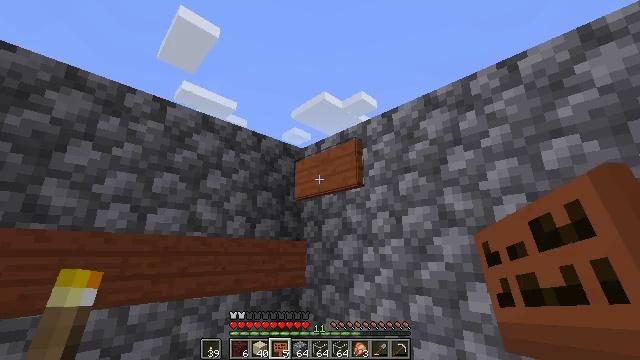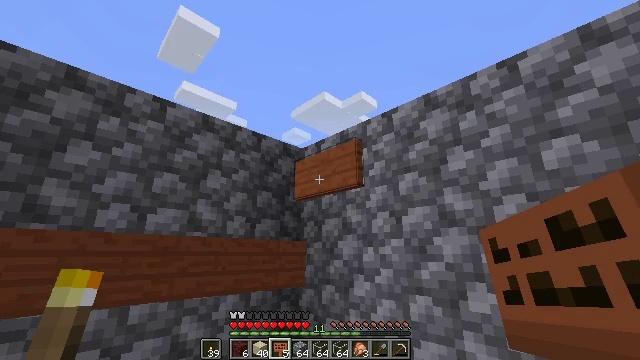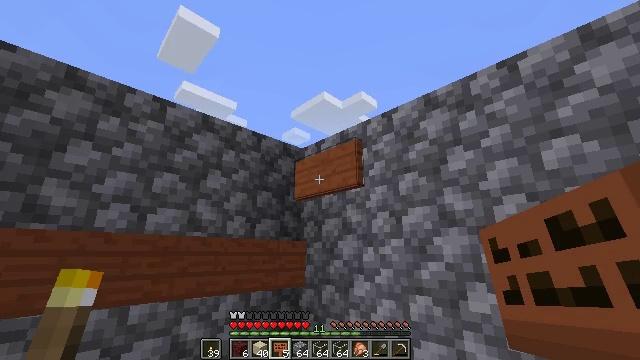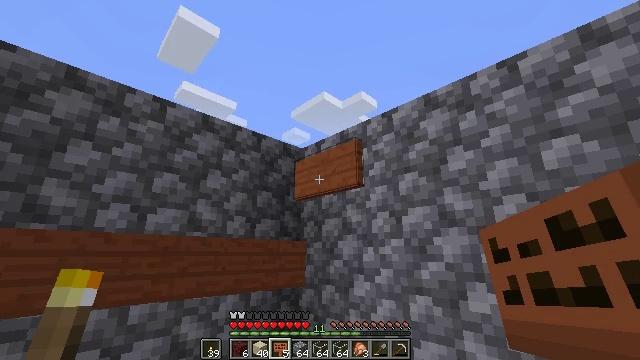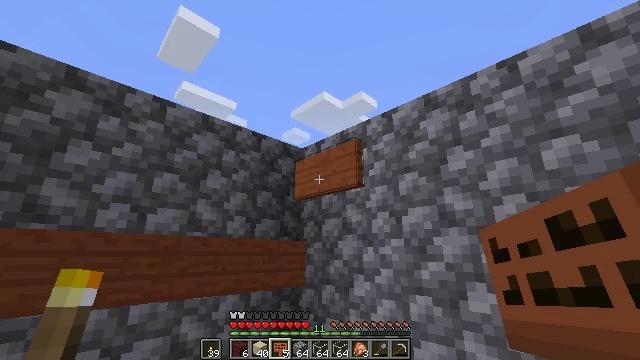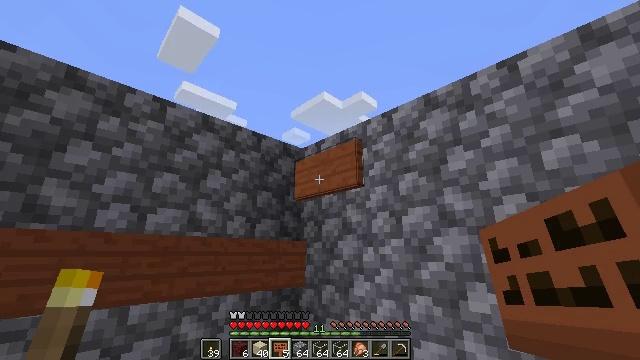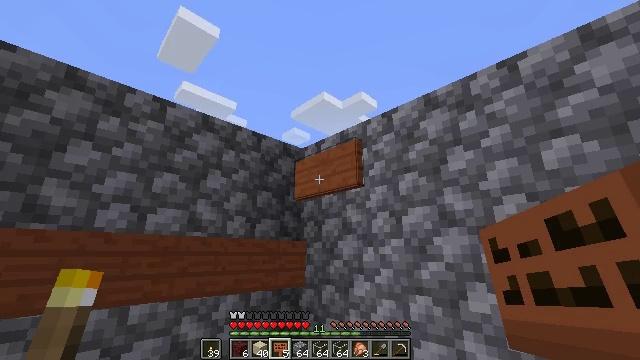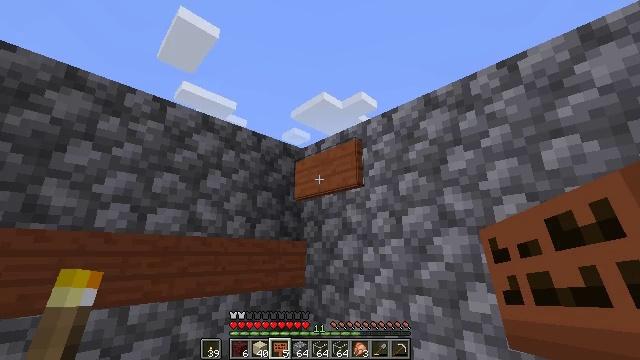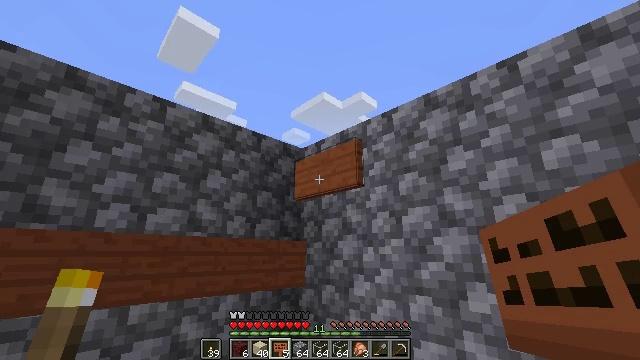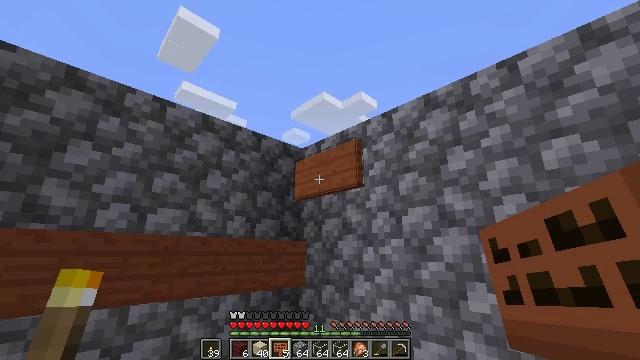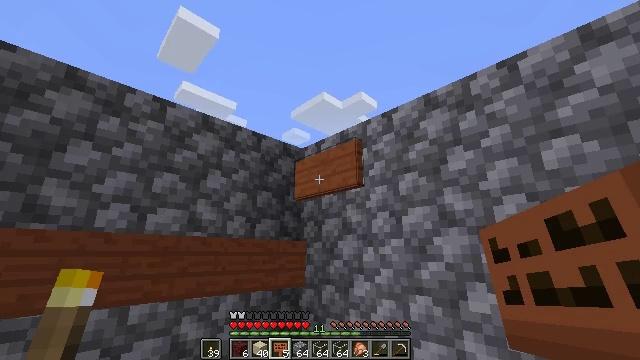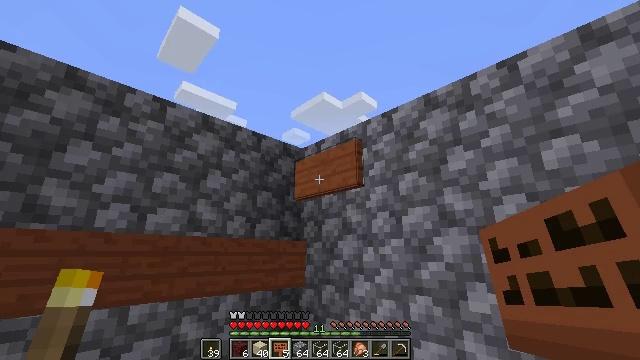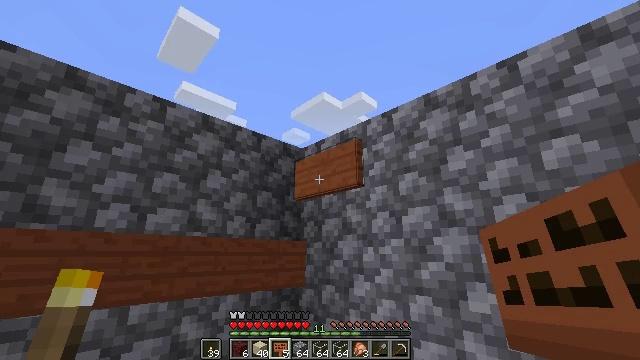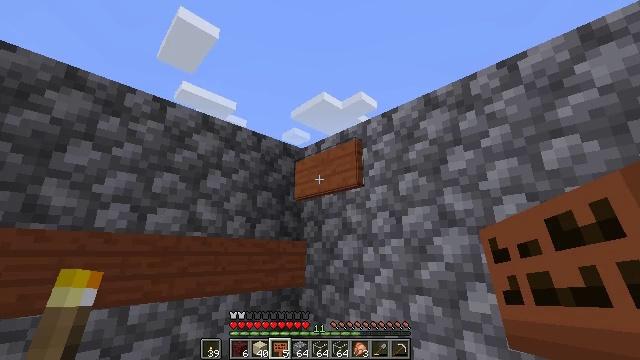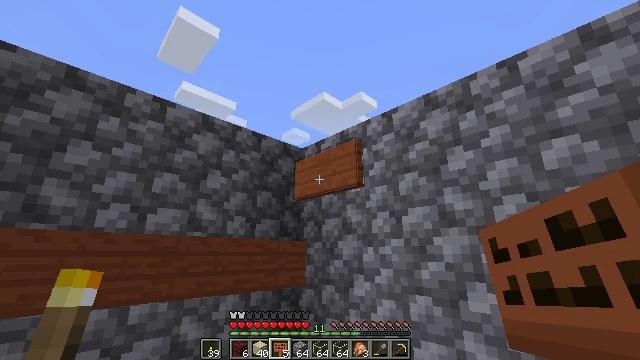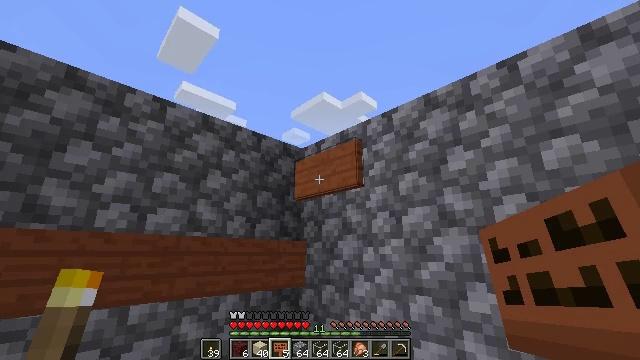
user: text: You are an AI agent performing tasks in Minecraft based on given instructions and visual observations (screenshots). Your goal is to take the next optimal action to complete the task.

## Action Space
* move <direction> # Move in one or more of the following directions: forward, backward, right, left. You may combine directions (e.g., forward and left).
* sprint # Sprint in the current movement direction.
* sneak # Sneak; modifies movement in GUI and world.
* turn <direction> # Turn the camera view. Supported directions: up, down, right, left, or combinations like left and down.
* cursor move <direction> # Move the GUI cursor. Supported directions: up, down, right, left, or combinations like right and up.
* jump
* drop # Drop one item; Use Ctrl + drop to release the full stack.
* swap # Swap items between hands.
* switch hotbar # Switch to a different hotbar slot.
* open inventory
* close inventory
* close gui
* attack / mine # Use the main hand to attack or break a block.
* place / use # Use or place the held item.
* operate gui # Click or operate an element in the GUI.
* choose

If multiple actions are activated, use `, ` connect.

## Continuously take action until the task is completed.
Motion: motion action
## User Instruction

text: Remove the acacia wall sign with a hit.
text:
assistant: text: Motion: no_op
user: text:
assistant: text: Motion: no_op
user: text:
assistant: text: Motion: no_op
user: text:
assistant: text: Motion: no_op
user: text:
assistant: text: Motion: no_op
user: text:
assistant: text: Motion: no_op
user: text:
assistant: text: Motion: no_op
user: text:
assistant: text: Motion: no_op
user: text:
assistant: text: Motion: no_op
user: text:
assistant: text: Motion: no_op
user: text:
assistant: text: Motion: no_op
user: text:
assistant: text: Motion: no_op
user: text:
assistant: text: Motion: no_op
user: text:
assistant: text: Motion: no_op
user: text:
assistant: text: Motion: no_op
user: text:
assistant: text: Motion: no_op
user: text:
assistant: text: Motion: no_op
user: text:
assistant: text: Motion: no_op
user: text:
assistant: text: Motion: no_op
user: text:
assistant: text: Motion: no_op
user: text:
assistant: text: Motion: no_op
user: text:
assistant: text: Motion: no_op
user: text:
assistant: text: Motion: no_op
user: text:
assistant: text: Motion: no_op
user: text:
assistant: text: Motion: no_op
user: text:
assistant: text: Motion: no_op
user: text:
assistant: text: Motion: no_op
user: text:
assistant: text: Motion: no_op
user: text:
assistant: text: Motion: no_op
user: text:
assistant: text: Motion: no_op